Field crop: maize
Growth stage: 2
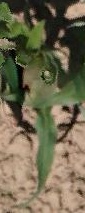
Species: maize